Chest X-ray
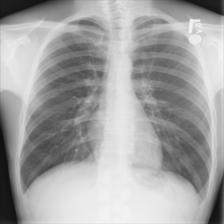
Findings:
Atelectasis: negative
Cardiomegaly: negative
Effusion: negative
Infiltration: negative
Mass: negative
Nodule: negative
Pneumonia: negative
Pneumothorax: negative
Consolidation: negative
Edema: negative
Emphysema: negative
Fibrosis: negative
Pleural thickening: negative
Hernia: negative